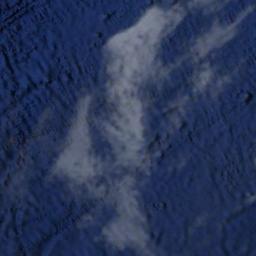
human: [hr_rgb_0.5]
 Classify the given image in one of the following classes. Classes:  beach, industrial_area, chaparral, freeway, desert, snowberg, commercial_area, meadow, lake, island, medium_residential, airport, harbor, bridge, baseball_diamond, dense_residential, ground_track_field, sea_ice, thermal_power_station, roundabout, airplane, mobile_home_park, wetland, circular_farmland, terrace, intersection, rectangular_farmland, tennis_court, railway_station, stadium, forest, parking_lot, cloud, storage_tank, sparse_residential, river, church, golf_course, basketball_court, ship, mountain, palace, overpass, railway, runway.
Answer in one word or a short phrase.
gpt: cloud